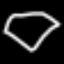
Label: diamond